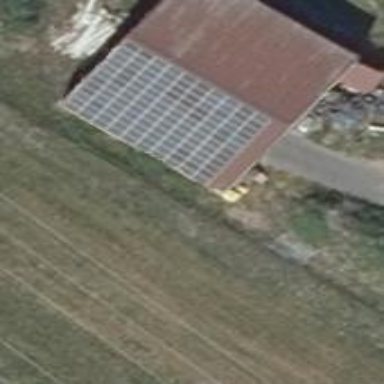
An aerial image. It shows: Solar photovoltaic panel generating electricity. It is small installation located on building.